Question: I have created my first Android App which uses a QR code package (com.jwetherell.quick_response_code). The integration works good.
However, when I deploy the application to the phone, not only the app icon is visible but also some android package icons which are useless without the app's functionality.
In what way should I configure the deployment that only the app icon is visible?

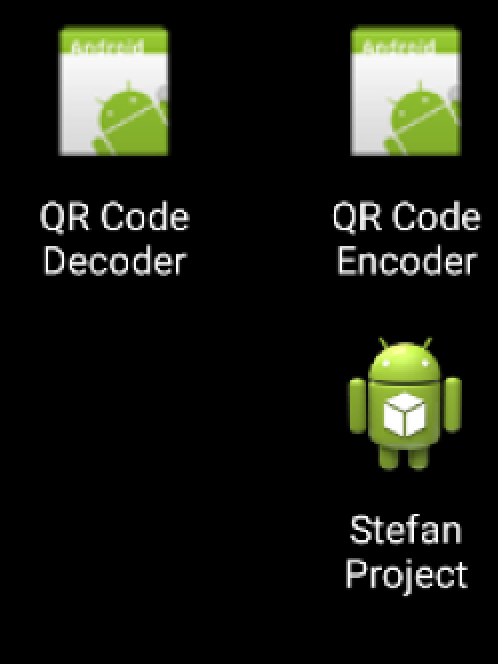
Answer: Check your Android Manifest file. I think that you have more that one activity with
'''
<category android:name="android.intent.category.LAUNCHER">
'''
category.